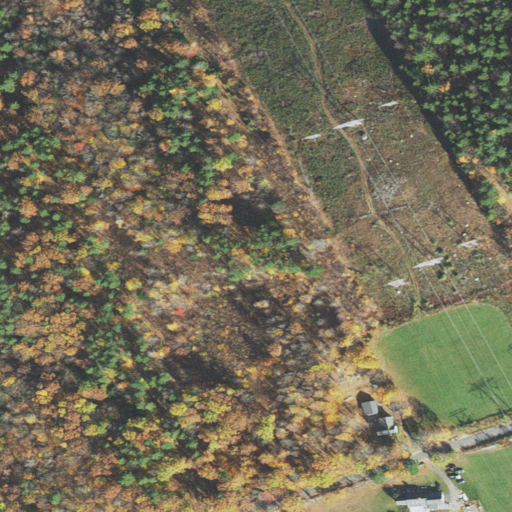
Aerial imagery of mountain in New Hampshire named Beech Hill containing mixed forest, deciduous forest, pasture, evergreen forest, open development, shrub, and low intensity development